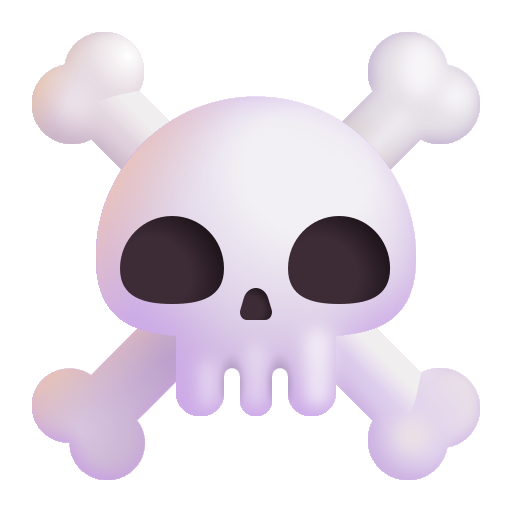
skull and crossbones color